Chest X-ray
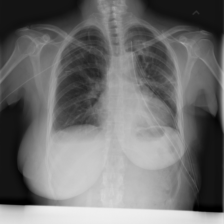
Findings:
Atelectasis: positive
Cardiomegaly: negative
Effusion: negative
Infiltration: negative
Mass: negative
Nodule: negative
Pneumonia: negative
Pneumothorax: negative
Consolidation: negative
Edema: negative
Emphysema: negative
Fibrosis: negative
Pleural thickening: negative
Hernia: negative